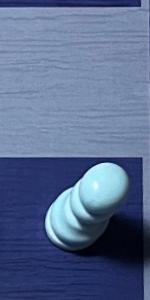
Label: Pawn_White